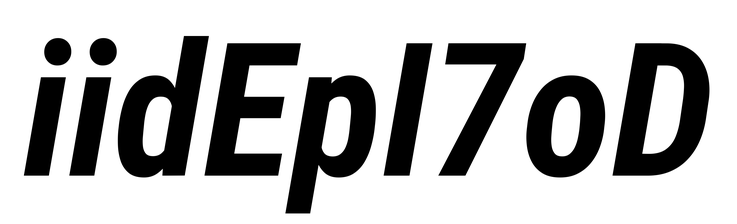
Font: Roboto-Italic_Condensed_Bold_Italic